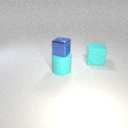
large cyan rubber cylinder in front of large cyan rubber cube